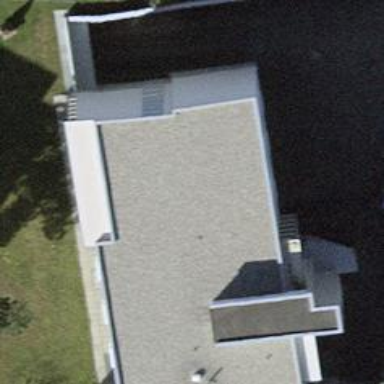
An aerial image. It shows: Residential building with apartments. It has flat dark gray roof and gainsboro color walls.